Question: I have very simple application, but it throws me an error and i have no idea what to do.
In index.js i add App.js to DOM, everything is rendered ok and several second later it throws this error:
> Element type is invalid: expected a string (for built-in components)
or a class/function (for composite components) but got: object.
Error points to index.js to line:
'''
ReactDOM.render(<App />, document.getElementById("root"));
'''
In my opinion App is exported properly. I have read other answered question with this topic but none has helped me to understand what is going on in my very small app.
Please, does anyone have idea what is the problem?
App.js
'''
function createStore(reducer, initialState) {
let state = initialState;
// ...
const getState = () => state;
const dispatch = action => {
state = reducer(state, action);
};
return {
getState,
dispatch
};
}
function reducer(state, action) {
if (action.type === "ADD_MESSAGE") {
return {
messages: state.messages.concat(action.message)
};
} else {
return state;
}
}
const initialState = { messages: [] };
const store = createStore(reducer, initialState);
const addMessageAction1 = {
type: "ADD_MESSAGE",
message: "How does it look, Neil?"
};
store.dispatch(addMessageAction1);
const stateV1 = store.getState();
const addMessageAction2 = {
type: "ADD_MESSAGE",
message: "Looking good."
};
store.dispatch(addMessageAction2);
const stateV2 = store.getState();
console.log("State v1:");
console.log(stateV1);
console.log("State v2:");
console.log(stateV2);
const App = { createStore, reducer, initialState }; // for tests
export default App;
'''
Index.js
'''
import React from "react";
import ReactDOM from "react-dom";
// some comment
// some comment
// some comment
// some comment
import App from "./App";
import "./index.css";
import "./semantic-dist/semantic.min.css";
ReactDOM.render(<App />, document.getElementById("root"));
'''
First i get this warning message:
> index.js:2178 Warning: React.createElement: type is invalid --
expected a string (for built-in components) or a class/function (for
composite components) but got: object.
Check your code at index.js:13.
And then this error message follows:
> Uncaught Error: Element type is invalid: expected a string (for
built-in components) or a class/function (for composite components)
but got: object.
at invariant (invariant.js:42)
at throwOnInvalidElementType (react-dom.development.js:5390)
at createFiberFromElement (react-dom.development.js:5356)
at reconcileSingleElement (react-dom.development.js:7972)
at reconcileChildFibers (react-dom.development.js:8028)
at reconcileChildrenAtExpirationTime (react-dom.development.js:8166)
at reconcileChildren (react-dom.development.js:8149)
at updateHostRoot (react-dom.development.js:8393)
at beginWork (react-dom.development.js:8898)
at performUnitOfWork (react-dom.development.js:11708)
at workLoop (react-dom.development.js:11731)
at HTMLUnknownElement.callCallback (react-dom.development.js:104)
at Object.invokeGuardedCallbackDev (react-dom.development.js:142)
at invokeGuardedCallback (react-dom.development.js:191)
at replayUnitOfWork (react-dom.development.js:11218)
at renderRoot (react-dom.development.js:11773)
at performWorkOnRoot (react-dom.development.js:12318)
at performWork (react-dom.development.js:12239)
at performSyncWork (react-dom.development.js:12216)
at requestWork (react-dom.development.js:12116)
at scheduleWorkImpl (react-dom.development.js:11991)
at scheduleWork (react-dom.development.js:11951)
at scheduleRootUpdate (react-dom.development.js:12579)
at updateContainerAtExpirationTime (react-dom.development.js:12607)
at Object.updateContainer (react-dom.development.js:12626)
at ReactRoot../node_modules/react-dom/cjs/react-dom.development.js.ReactRoot.render
(react-dom.development.js:15926)
at react-dom.development.js:16345
at Object.unbatchedUpdates (react-dom.development.js:12426)
at legacyRenderSubtreeIntoContainer (react-dom.development.js:16341)
at Object.render (react-dom.development.js:16409)
at Object../src/index.js (index.js:13)
at (bootstrap 52ea5df7708886ffd661:678)
at fn (bootstrap 52ea5df7708886ffd661:88)
at Object.0 (flags.png:1)
at (bootstrap 52ea5df7708886ffd661:678)
at bootstrap 52ea5df7708886ffd661:724
at bootstrap 52ea5df7708886ffd661:724
Here is screen of the whole error message (i cannot display it directly because of my low points amount):

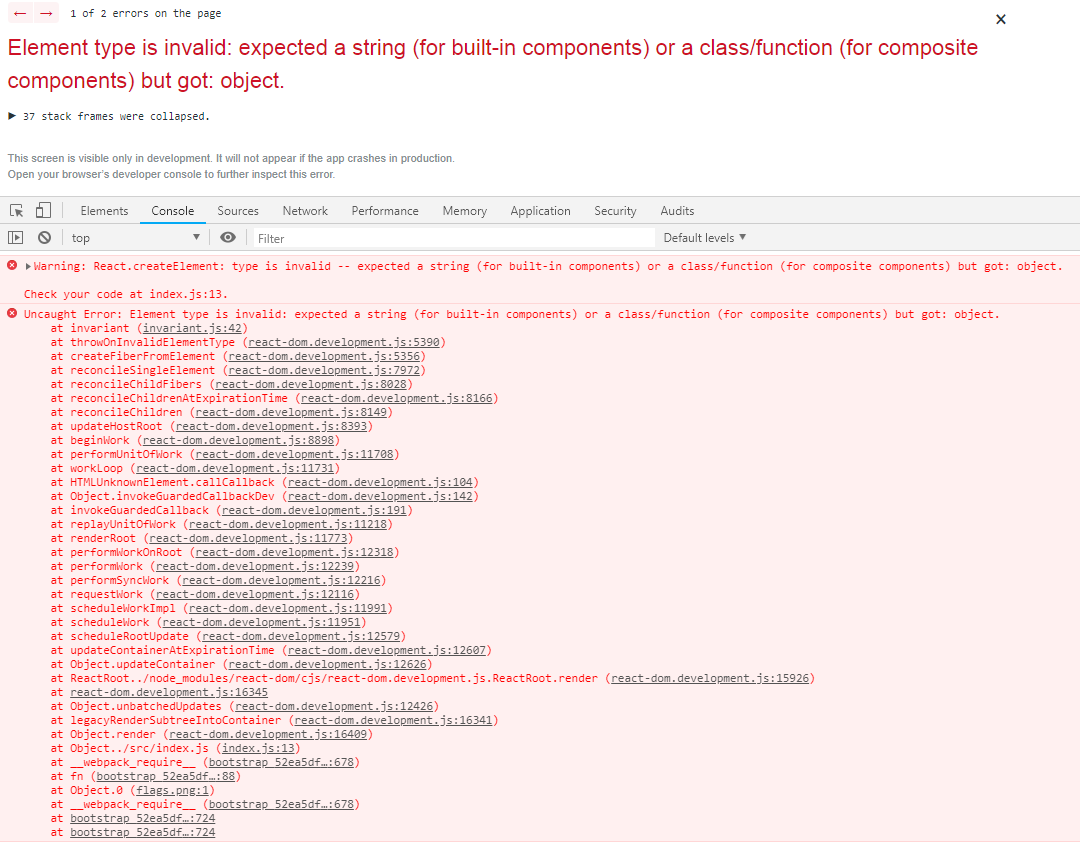
Answer: The main problem I can tell you, I do not see any to be rendered in your script. React does not expect us to export object like this to be rendered with 'ReactDOM.render()' :
'''
const App = { createStore, reducer, initialState }; // for tests
export default App;
'''
The things which should go as 'export default' and get rendered is whether a ( I suggest this type of component as Root App ) which looks something like:
'''
import React from 'react';
class App extends React.Component {
render(<div>JSX script here</div>);
}
export default App;
'''
or which something looks like this:
'''
import React from 'react';
const App = () => {
return (<div>JSX script here</div>);
}
export default App
'''
It does not make sense to do on an object as root of a React App. Instead, it expects a to be rendered as root of React App.
You can export another thing ( function, variables, and objects ) as a along with . Maybe something that looks like this:
'''
import React from 'react';
class App extends React.Component {
render(<div>JSX script here</div>);
}
export default App;
const aFunction = ()=> {};
const anObject = {"key":"value"};
export { aFunction, anObject }
'''
I suggest you learn more about , ES6 & .